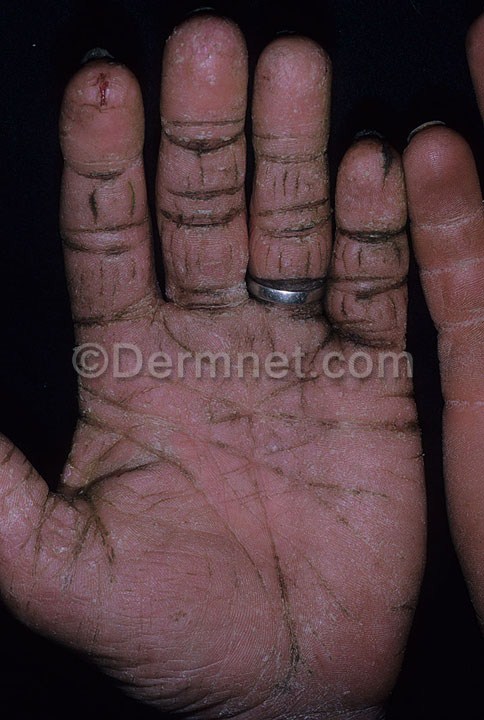
Disease: Tinea Ringworm Candidiasis and other Fungal Infections